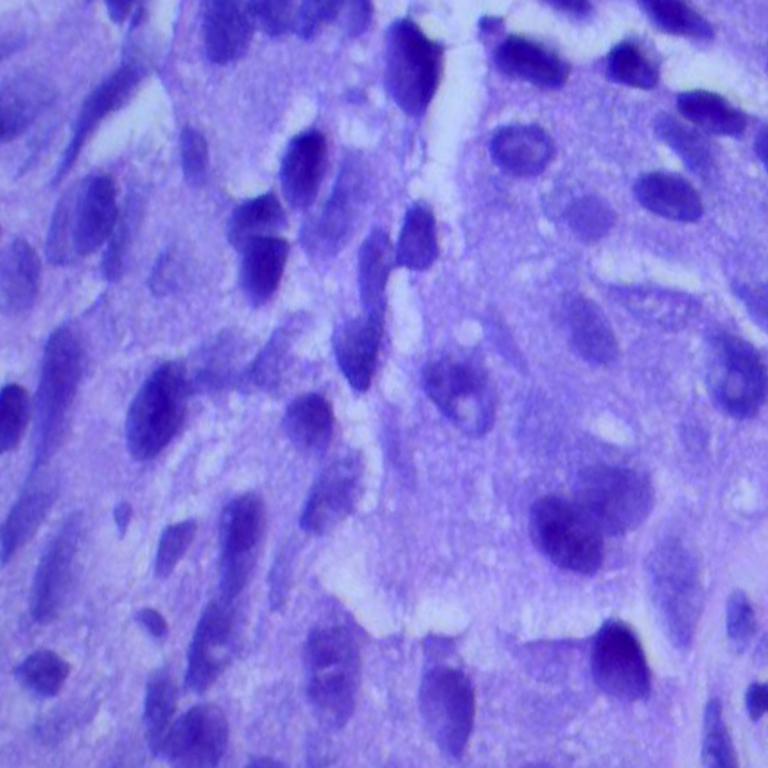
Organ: lung
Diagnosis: squamous carcinomas